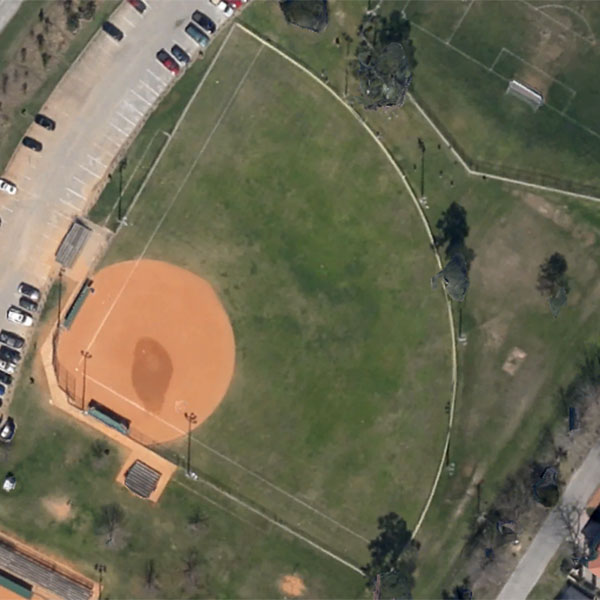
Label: BaseballField